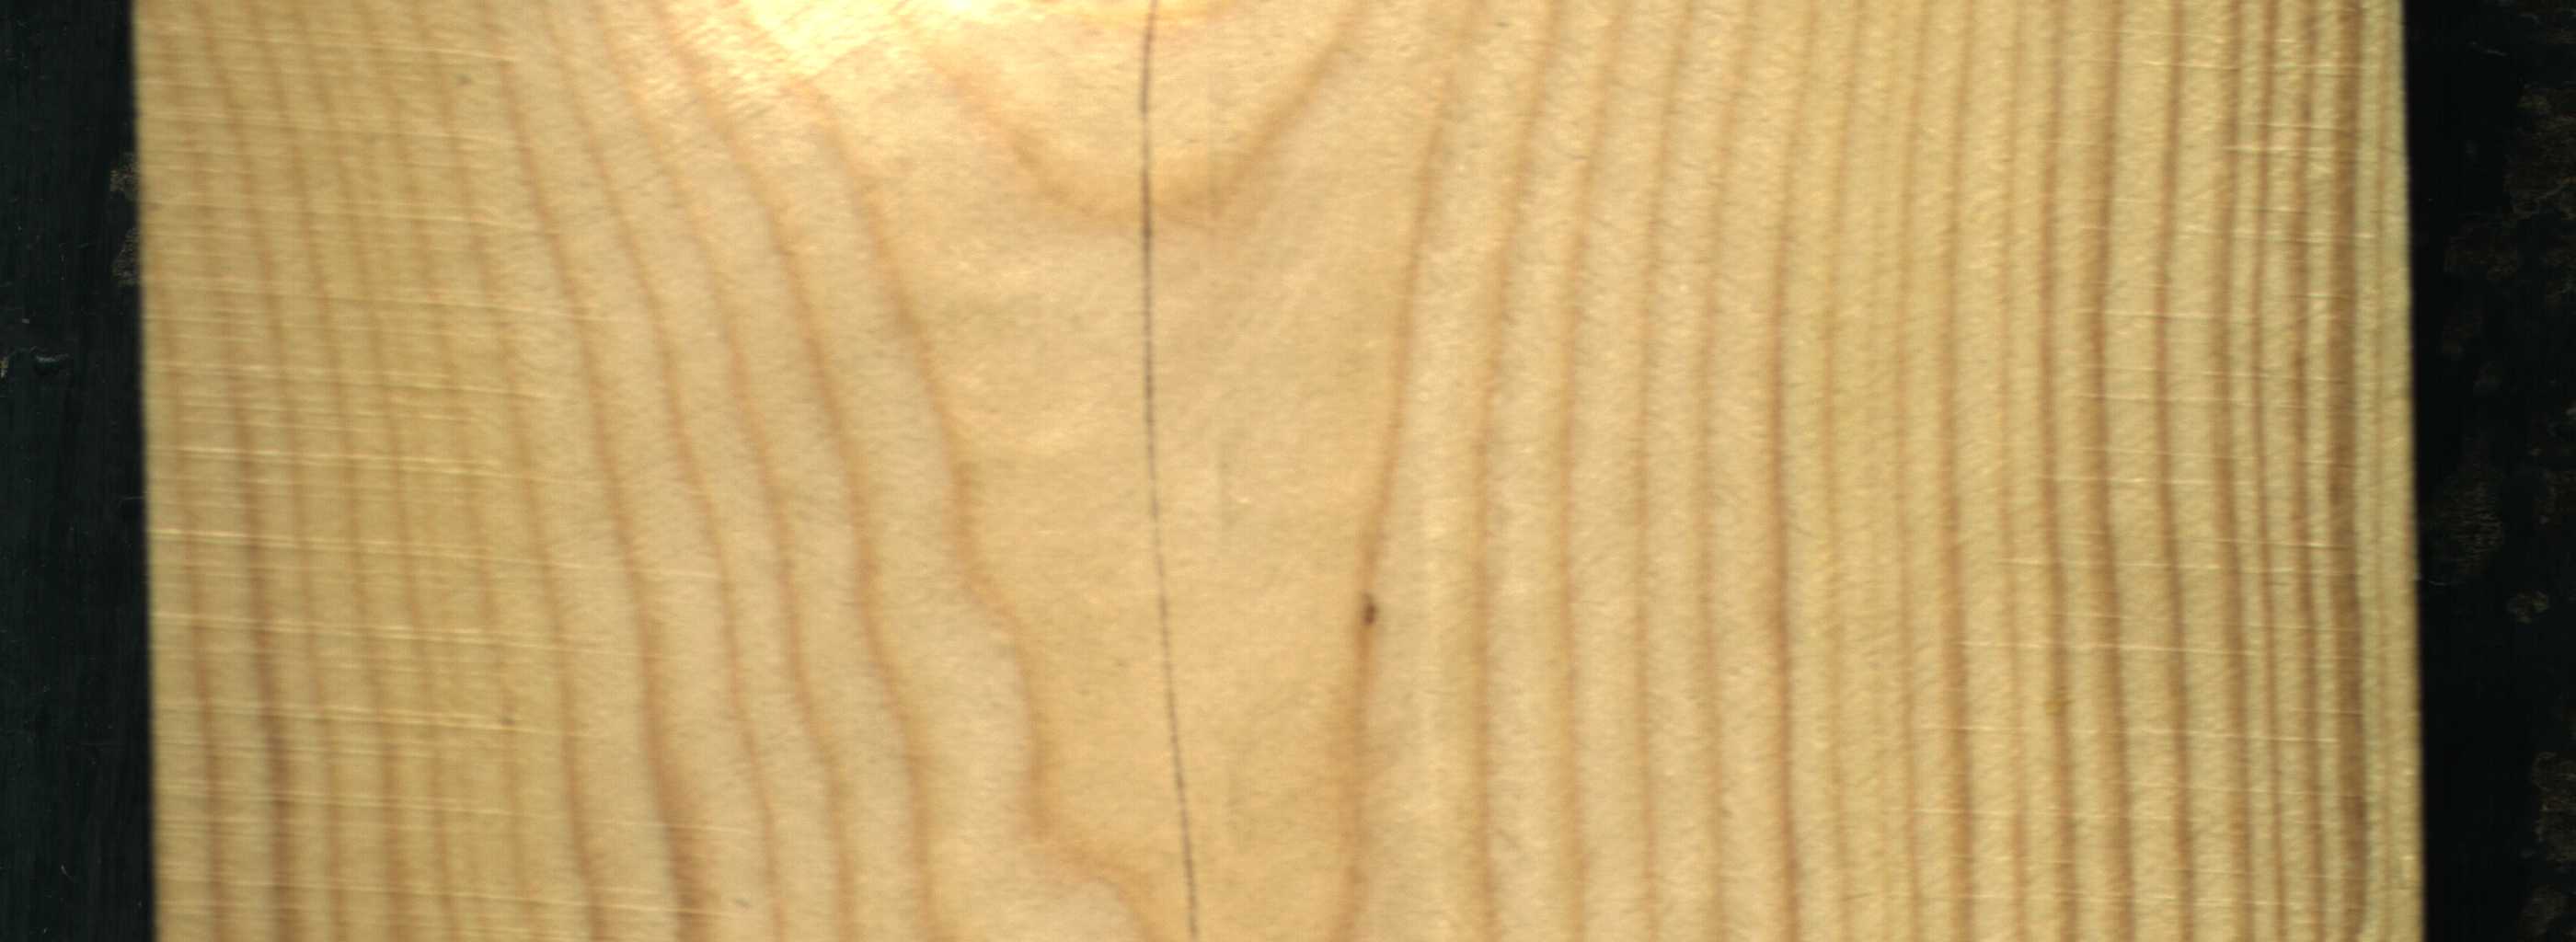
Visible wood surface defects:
Crack